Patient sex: F
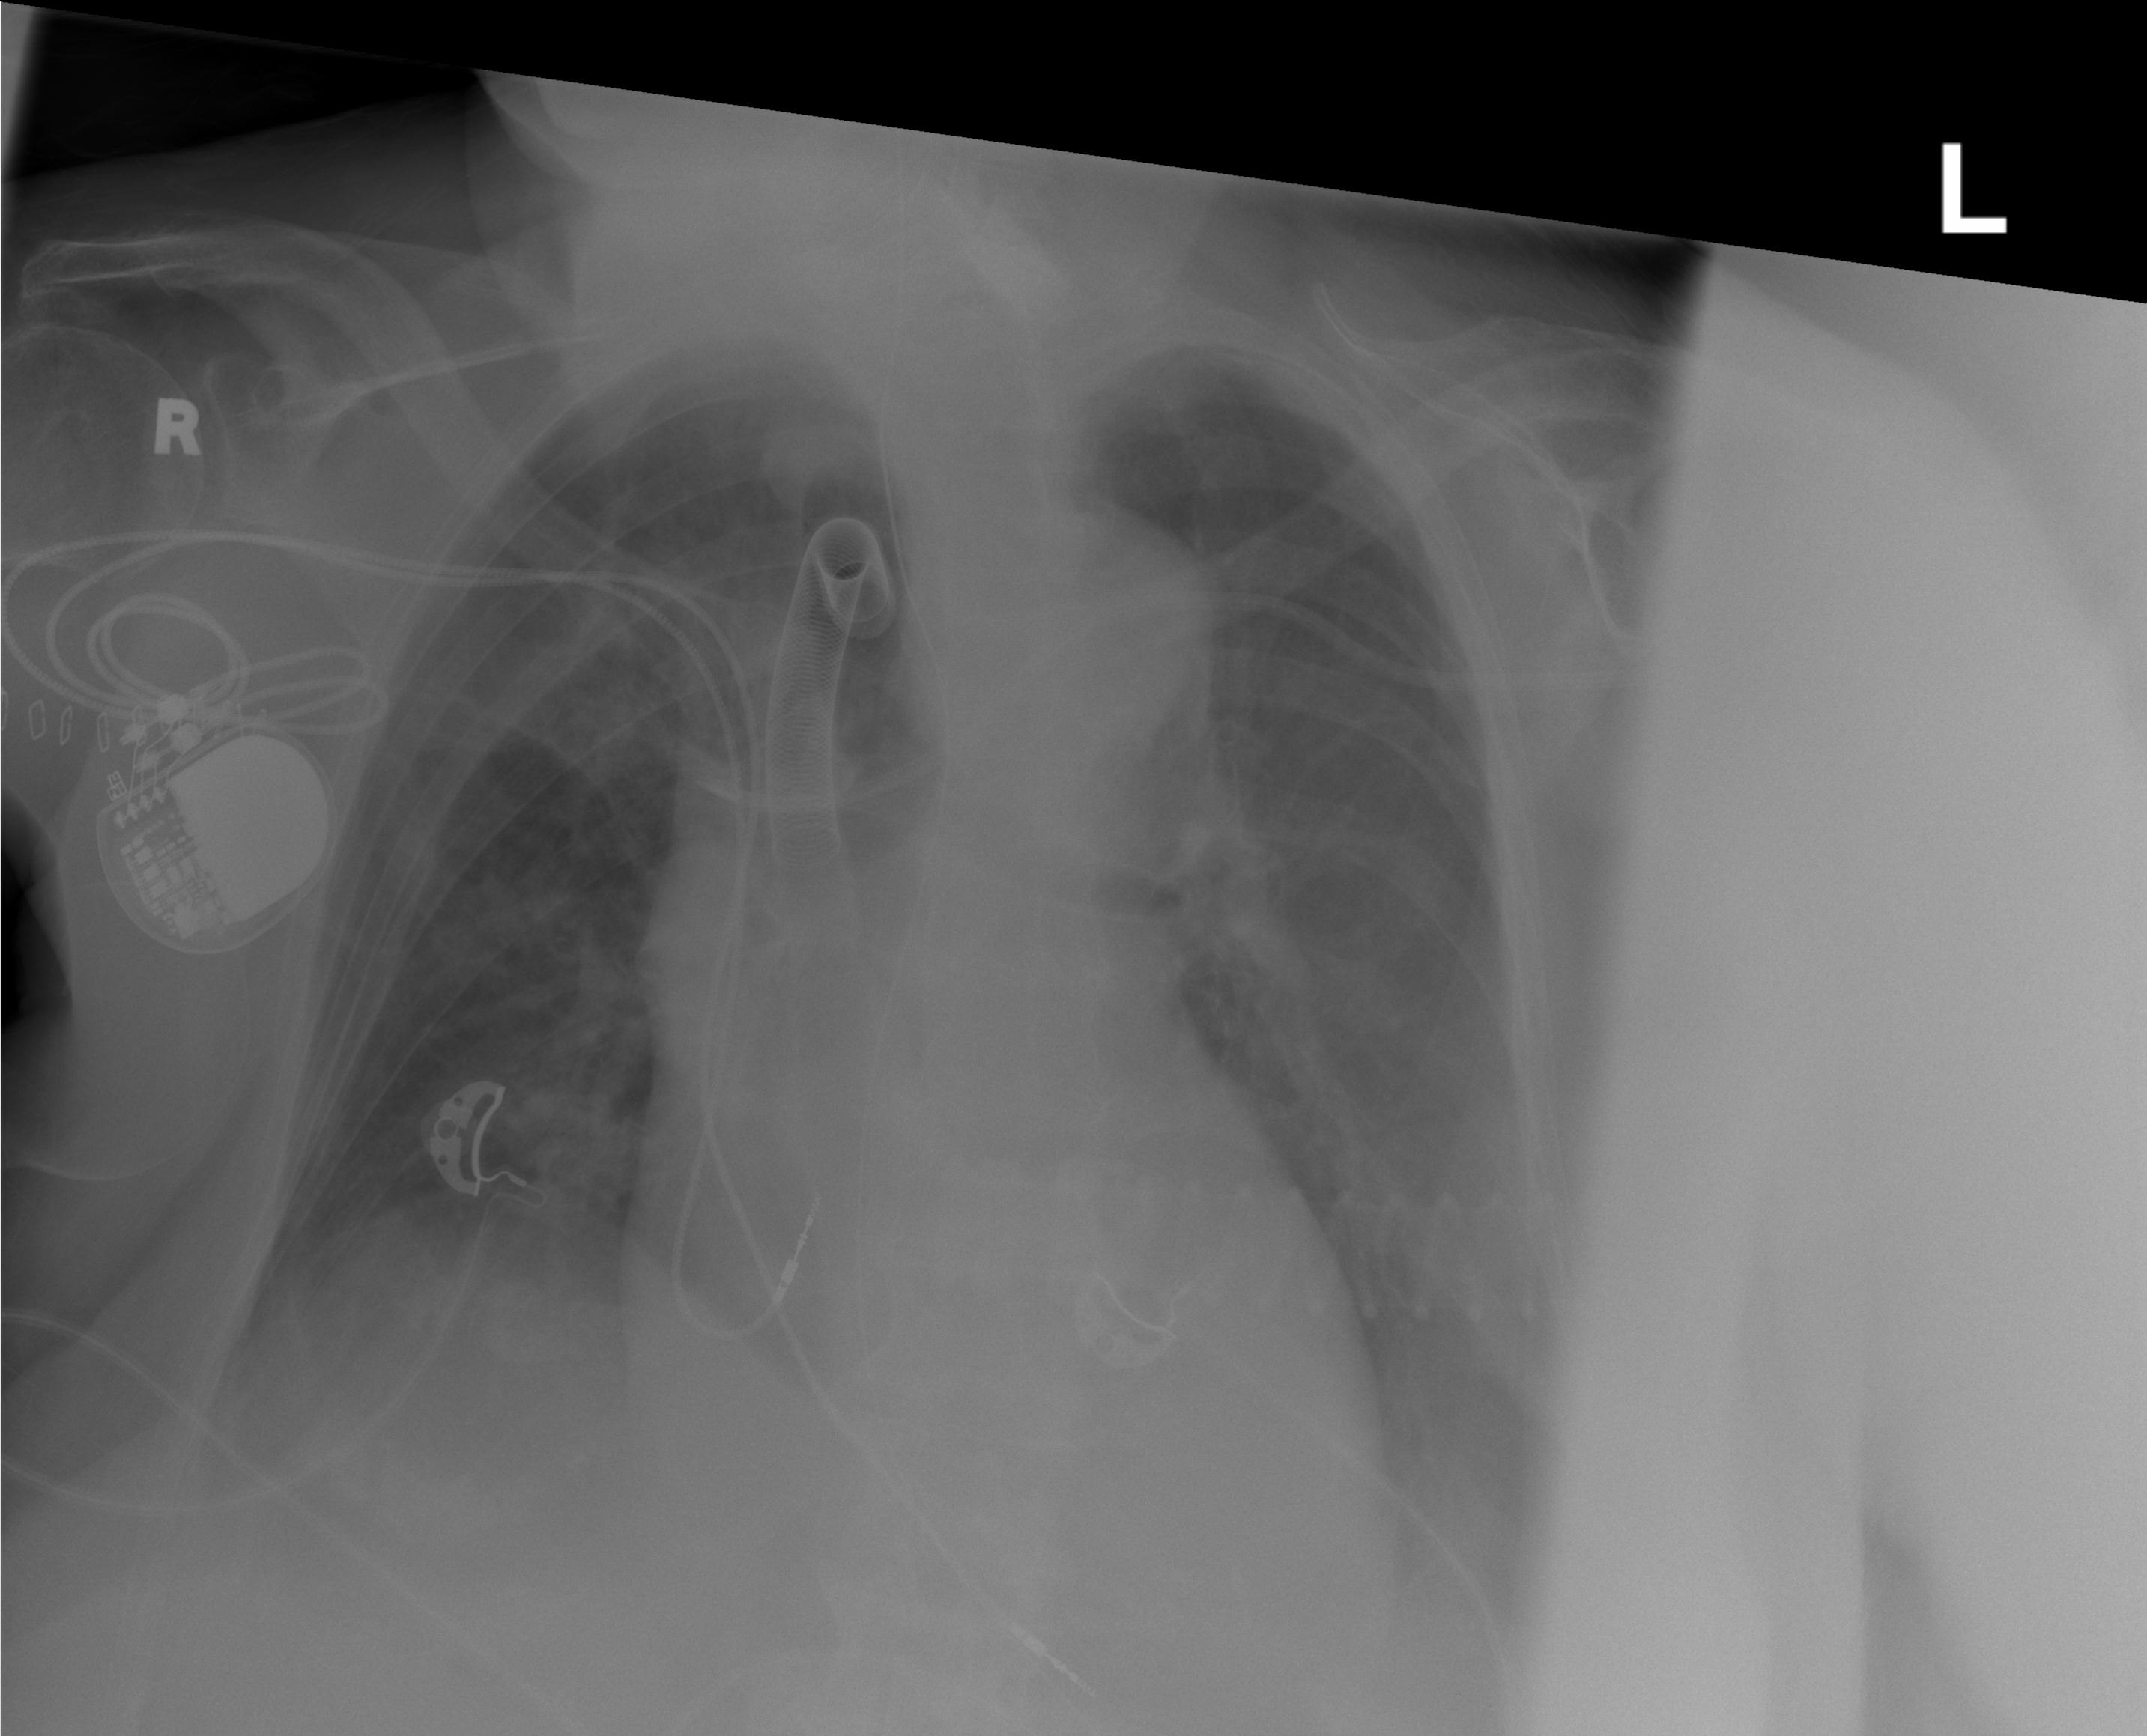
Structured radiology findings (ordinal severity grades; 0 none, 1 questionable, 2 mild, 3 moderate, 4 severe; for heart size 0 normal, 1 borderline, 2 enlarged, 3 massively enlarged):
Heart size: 2
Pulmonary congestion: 0
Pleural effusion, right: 2
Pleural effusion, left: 2
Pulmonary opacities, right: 2
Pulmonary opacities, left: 0
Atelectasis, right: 2
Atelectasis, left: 2